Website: home-depot
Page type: customer-info-address
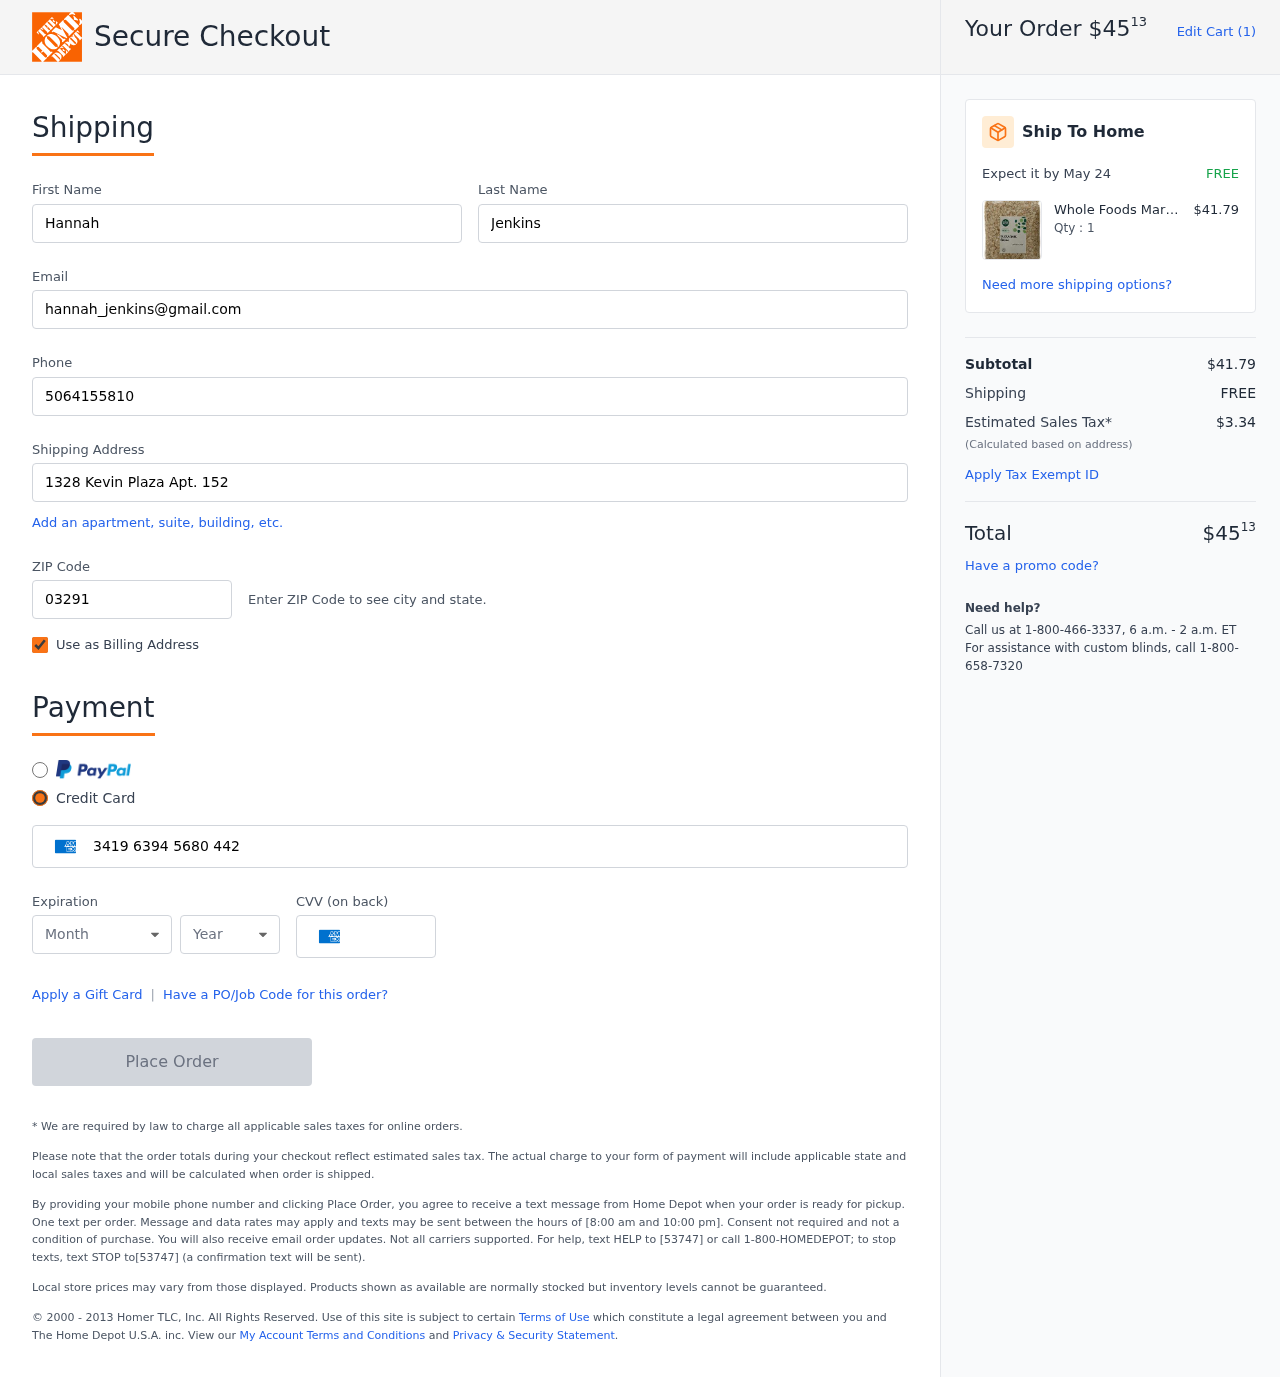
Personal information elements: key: PII_CARD_CVV
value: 7314
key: PII_CARD_EXPIRY_MONTH
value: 02
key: PII_CARD_EXPIRY_YEAR
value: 27
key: PII_CARD_NUMBER
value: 3419 6394 5680 442
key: PII_EMAIL
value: hannah_jenkins@gmail.com
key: PII_FIRSTNAME
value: Hannah
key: PII_LASTNAME
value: Jenkins
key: PII_PHONE
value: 5064155810
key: PII_POSTCODE
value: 03291
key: PII_STREET
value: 1328 Kevin Plaza Apt. 152
Product elements: key: PRODUCT1_BRAND
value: Whole Foods Market
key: PRODUCT1_NAME
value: Whole Foods Market Organic Buckwheat Flakes, 500 g
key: PRODUCT1_PRICE
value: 41.79
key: PRODUCT1_QUANTITY
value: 1
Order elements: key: ORDER_TOTAL
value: $4513
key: ORDER_NUM_ITEMS
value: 1
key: ORDER_DELIVERY_DATE
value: May 24
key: ORDER_SUBTOTAL
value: $41.79
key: ORDER_SHIPPING_COST
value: FREE
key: ORDER_TAX
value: $3.34